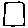
Label: square